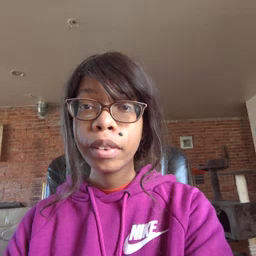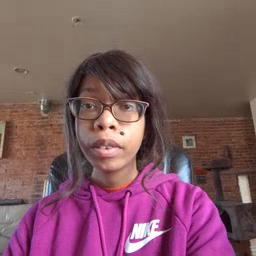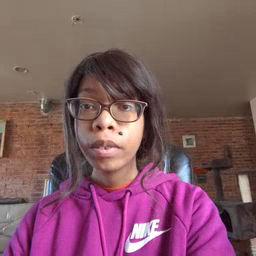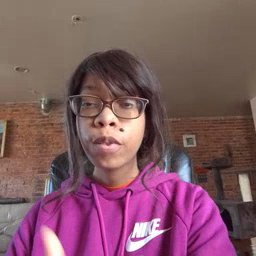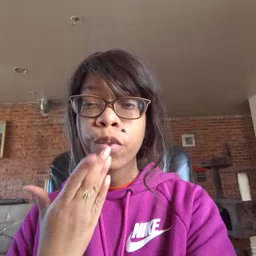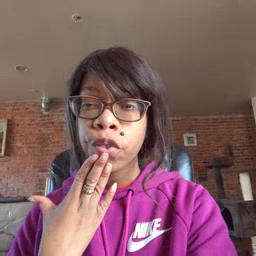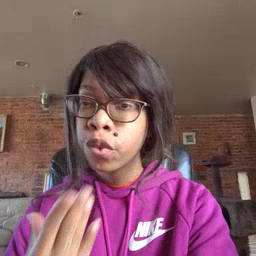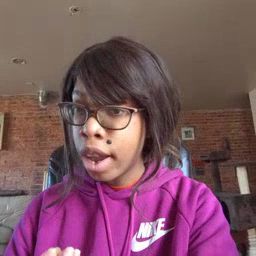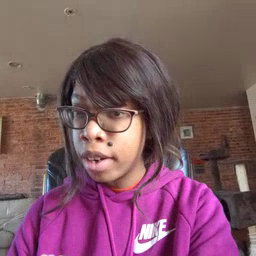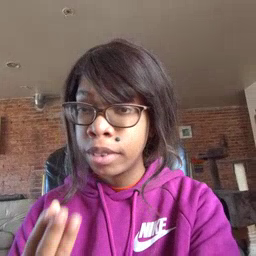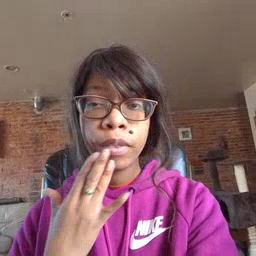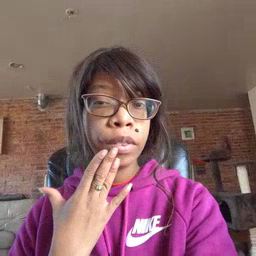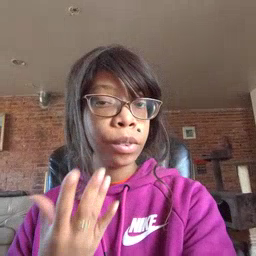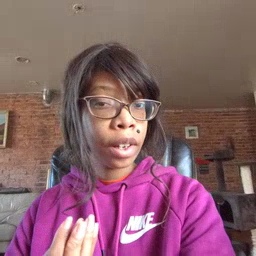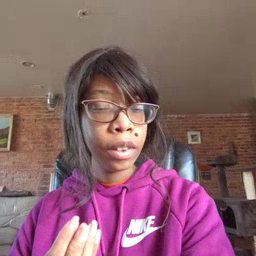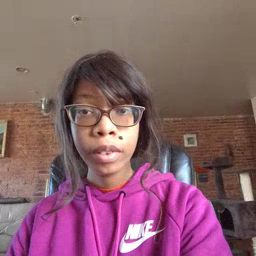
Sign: wet